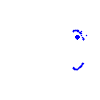
Particle: pion